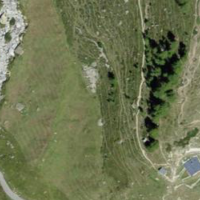
EUNIS habitat code: 23
Species observed at this site:
Aglais urticae